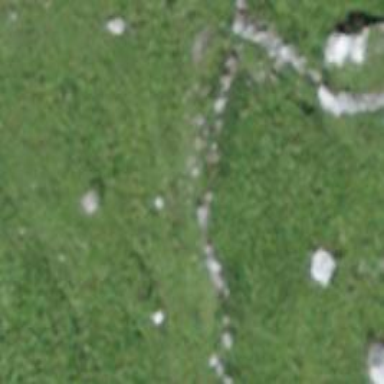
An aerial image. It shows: Wall made of dry stone.